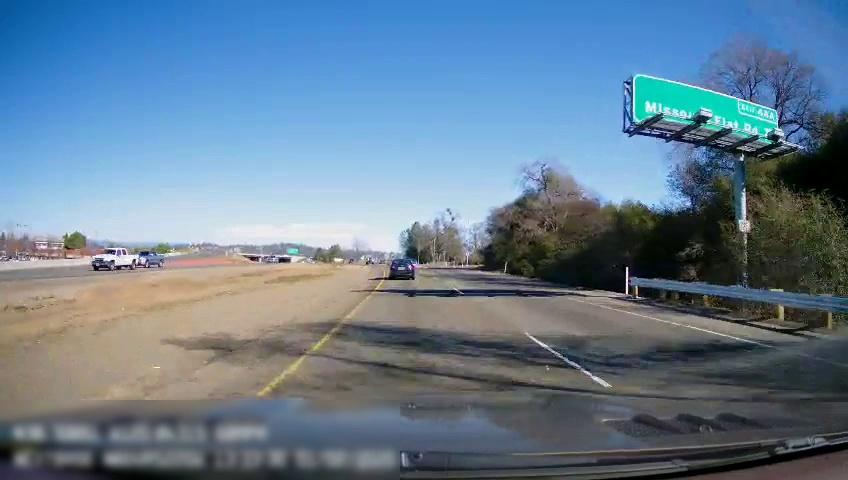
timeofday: Day
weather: Sunny
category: Drivable Space
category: Drivable Space
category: Vehicles | Truck
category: Vehicles | Truck
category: Vehicles | Car
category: Lanes | Current Lane
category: Lanes | Current Lane
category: Lanes | Alternate Lane
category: Traffic | Signs
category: Traffic | Signs